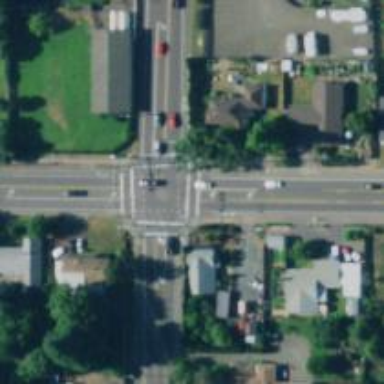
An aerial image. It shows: Solid stop line on the road marking.